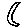
Label: moon